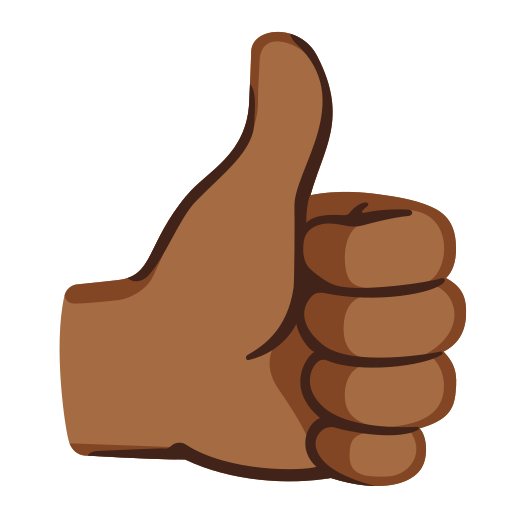
Emoji: 👍🏾